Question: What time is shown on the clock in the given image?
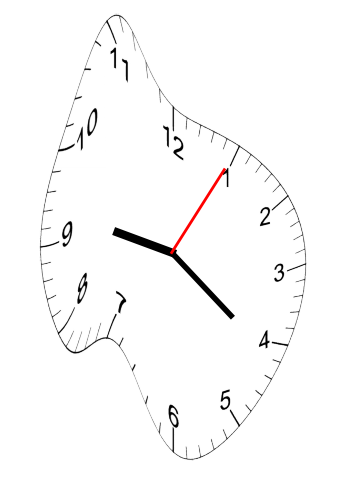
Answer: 09:21:05